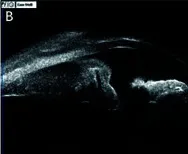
Findings from a 52-year-old woman presenting with visual deterioration in the right eye. (B) Ultrasonographic biomicroscopy revealing 360. Infiltration of conjunctiva, iris, and ciliary body with low and medium internal reflectivity.
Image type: radiology (ultrasound)